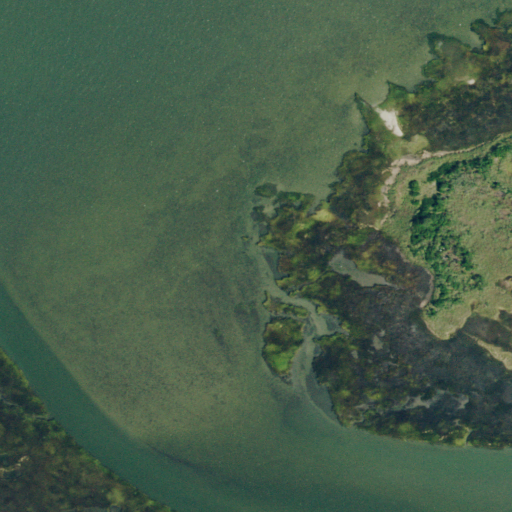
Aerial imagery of island in New Jersey named Dog Island containing open water and herbaceous wetlands